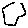
Label: hexagon